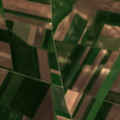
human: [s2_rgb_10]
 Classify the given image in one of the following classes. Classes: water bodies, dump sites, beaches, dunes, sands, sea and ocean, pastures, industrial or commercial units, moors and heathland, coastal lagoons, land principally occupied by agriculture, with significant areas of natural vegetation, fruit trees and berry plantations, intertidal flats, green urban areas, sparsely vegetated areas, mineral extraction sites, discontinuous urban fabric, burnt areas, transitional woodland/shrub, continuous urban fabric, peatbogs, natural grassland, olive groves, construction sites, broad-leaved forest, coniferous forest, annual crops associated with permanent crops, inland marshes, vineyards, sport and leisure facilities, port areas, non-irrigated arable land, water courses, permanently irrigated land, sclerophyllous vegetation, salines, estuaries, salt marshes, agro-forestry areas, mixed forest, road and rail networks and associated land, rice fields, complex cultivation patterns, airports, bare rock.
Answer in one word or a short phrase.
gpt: non-irrigated arable land